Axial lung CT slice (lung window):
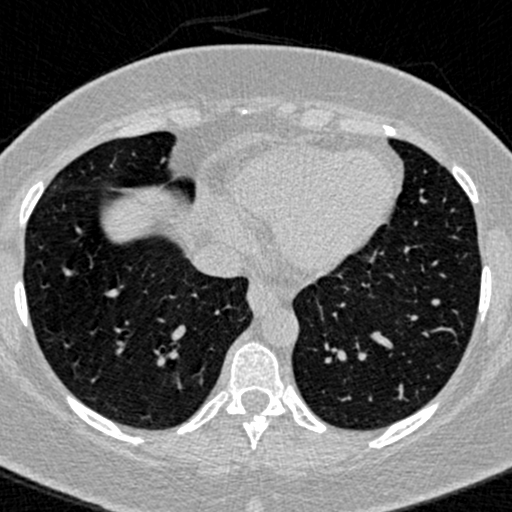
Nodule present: no